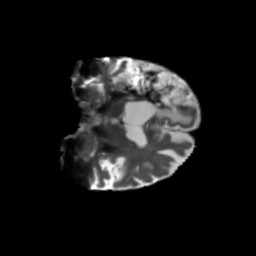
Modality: T2w
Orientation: coronal
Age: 68
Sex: male
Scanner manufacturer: siemens
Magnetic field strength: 3 T
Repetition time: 5.47 s
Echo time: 0.0854 s